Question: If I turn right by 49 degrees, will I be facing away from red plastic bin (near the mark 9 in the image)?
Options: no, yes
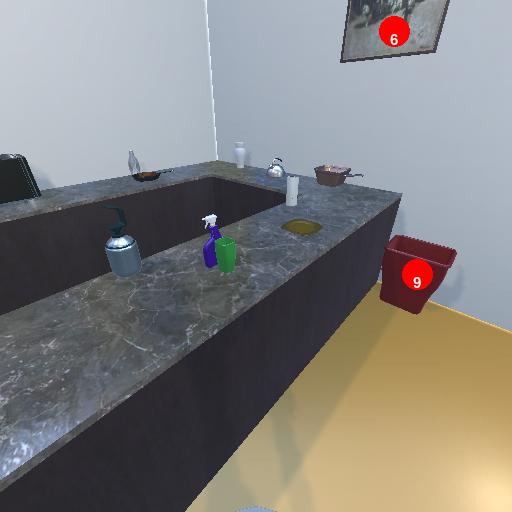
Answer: no